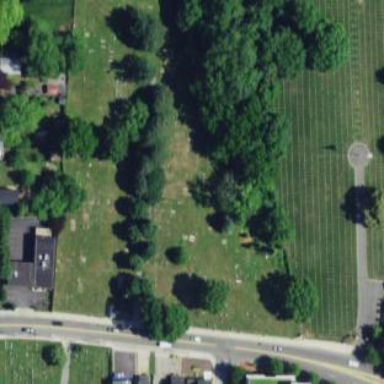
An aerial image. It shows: Cemetery.